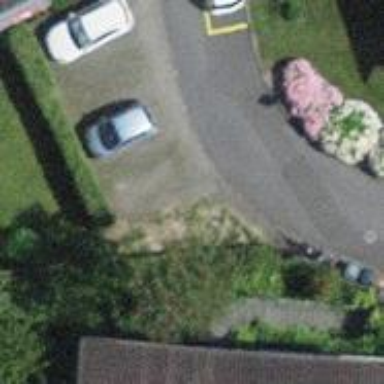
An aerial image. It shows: Kerb barrier.